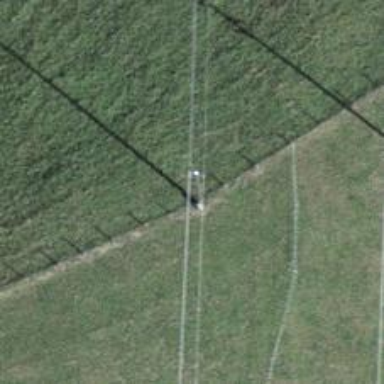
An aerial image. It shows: Utility pole in the area.